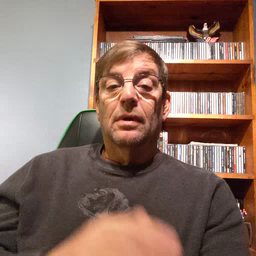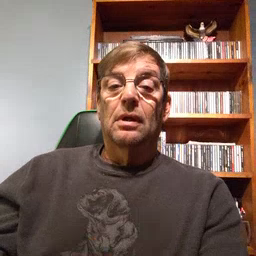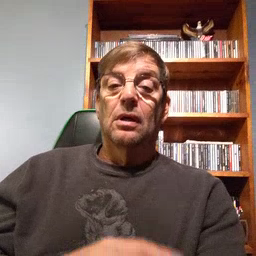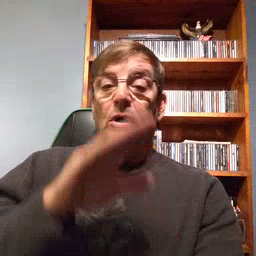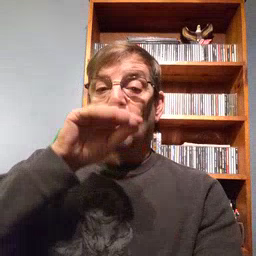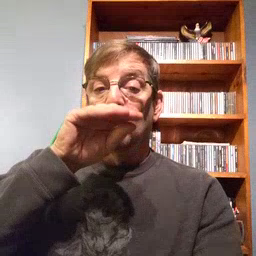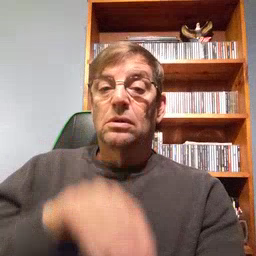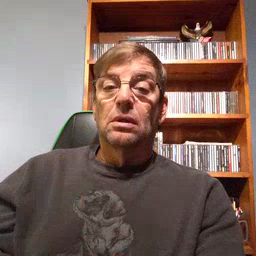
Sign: goose